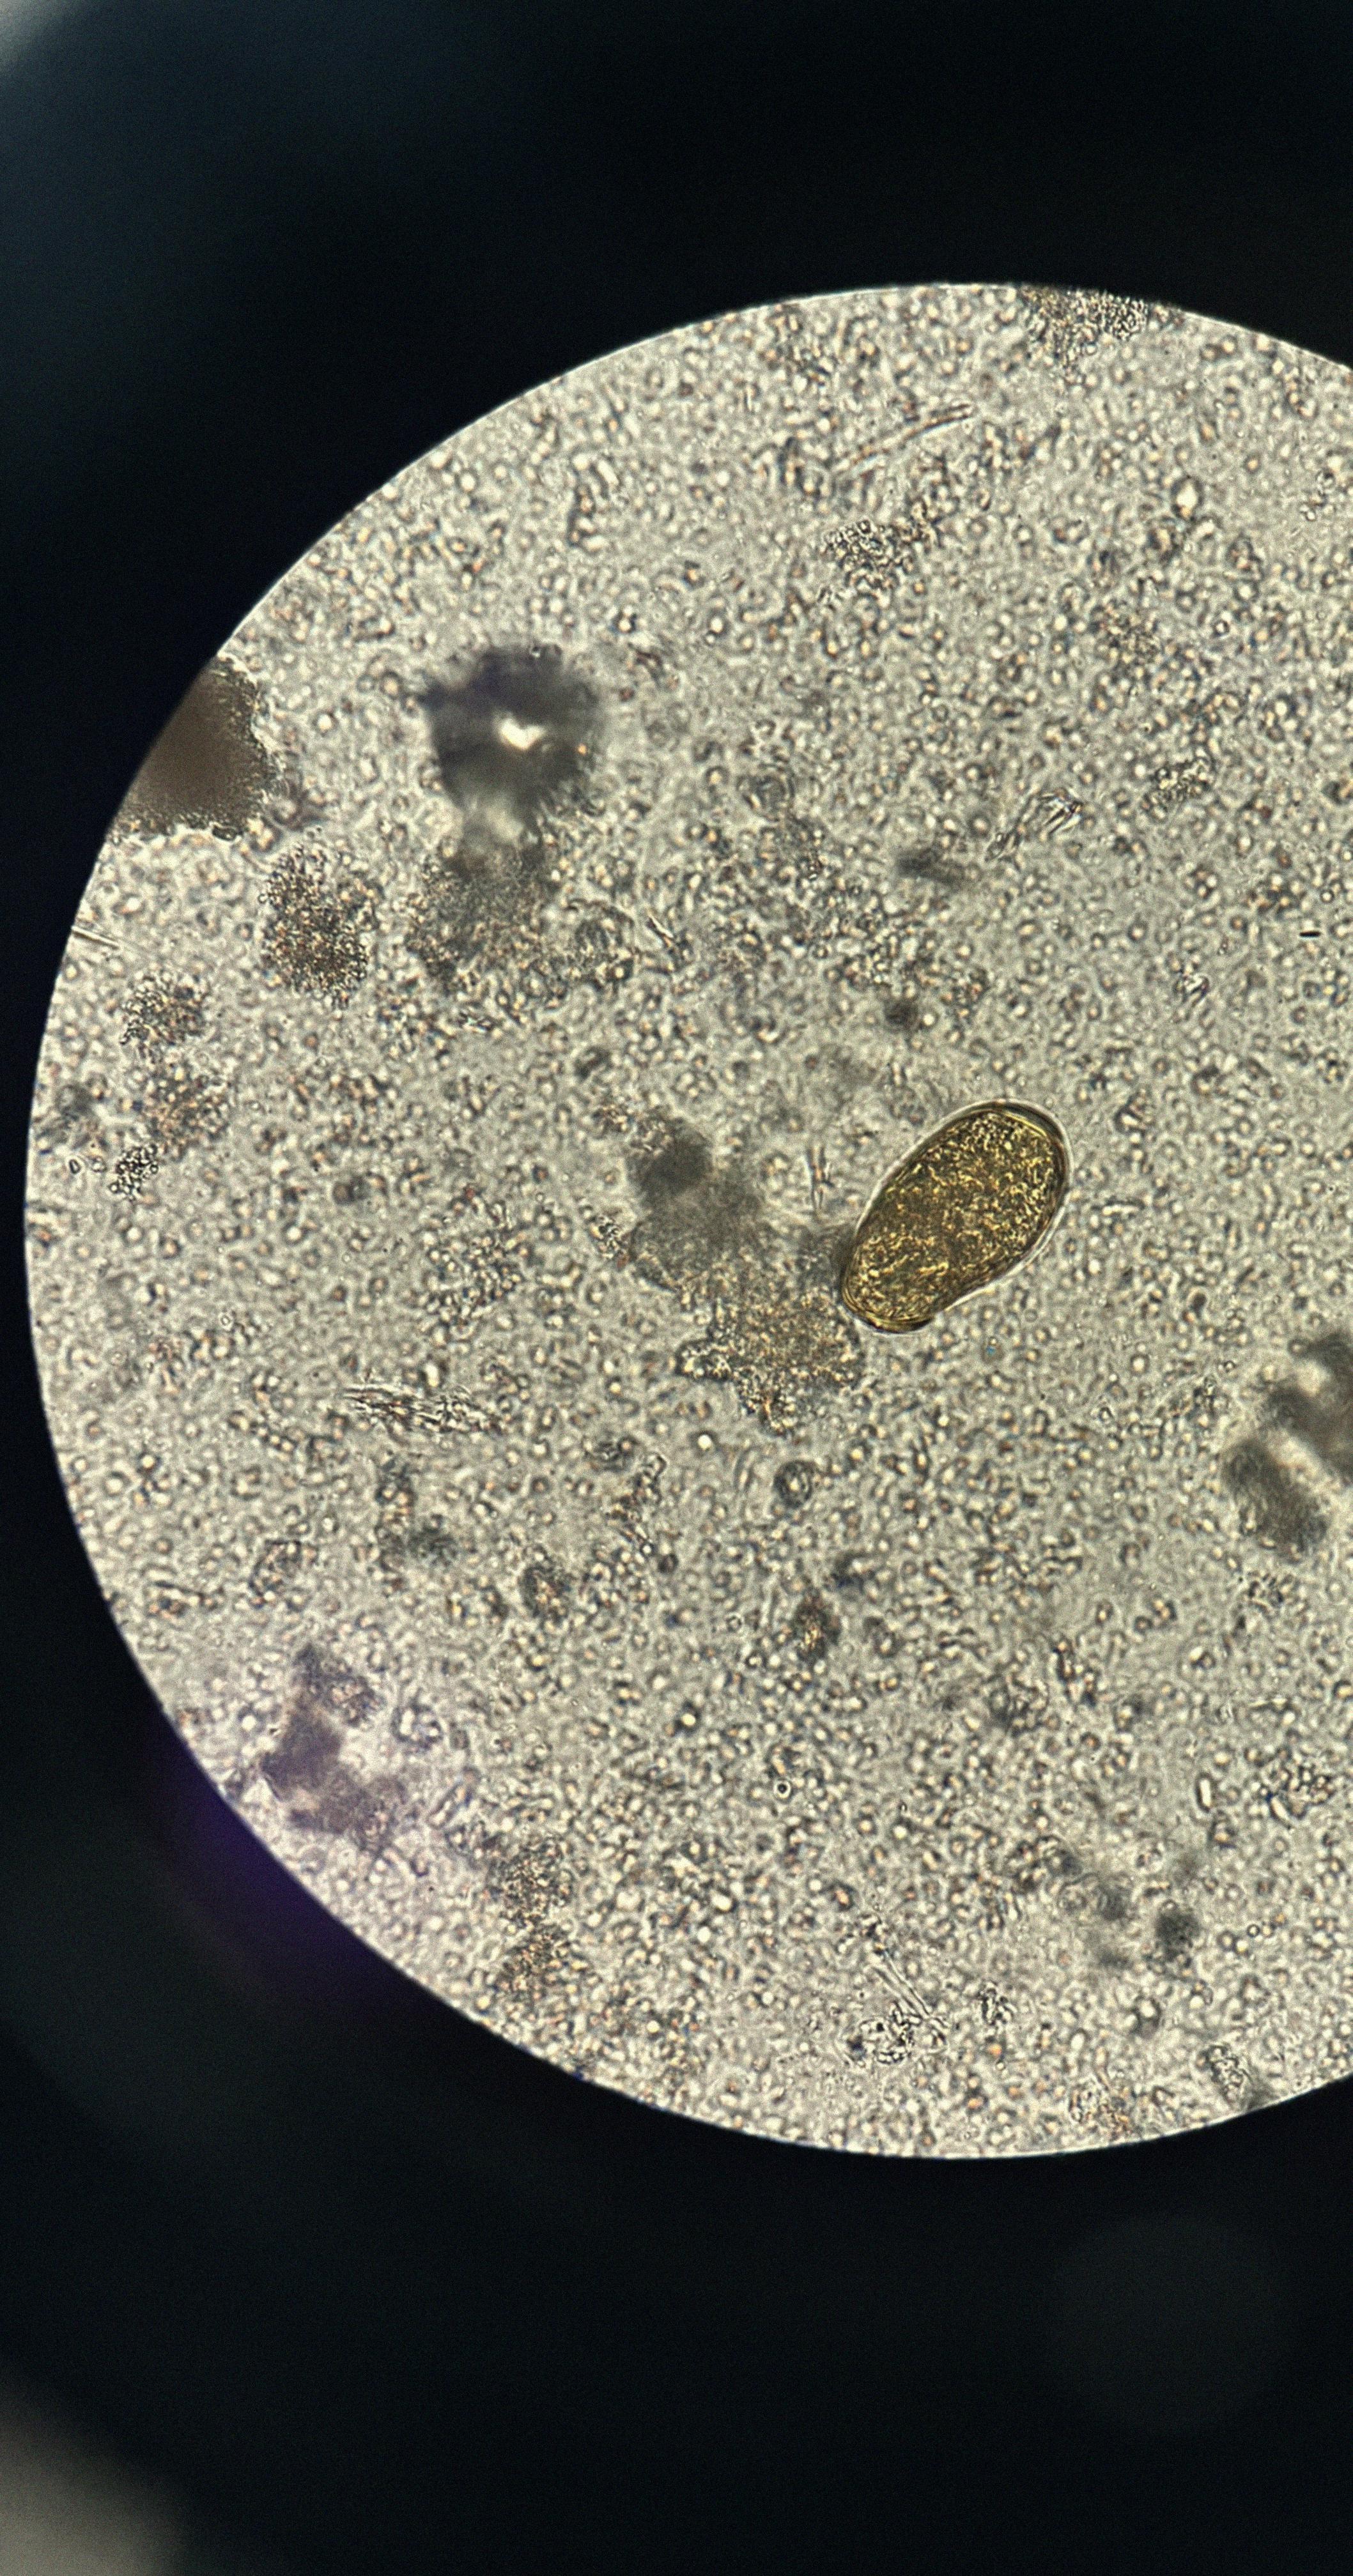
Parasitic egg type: Paragonimus spp